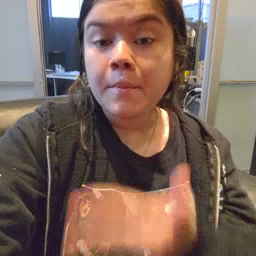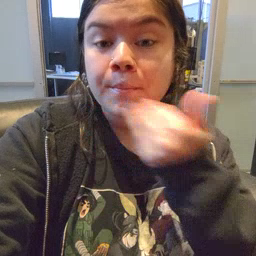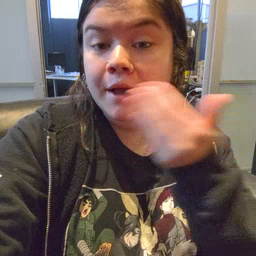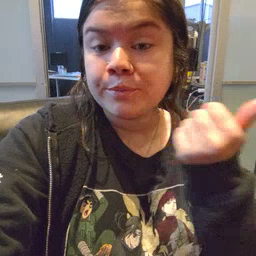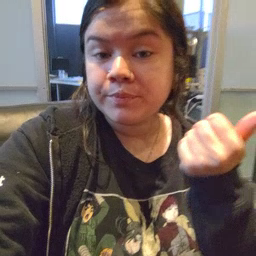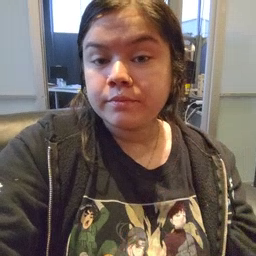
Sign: better